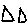
Label: triangle